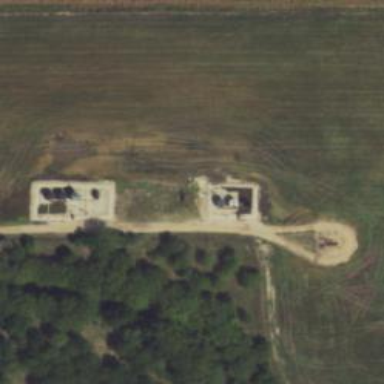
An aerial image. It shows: Storage tank that is man-made.